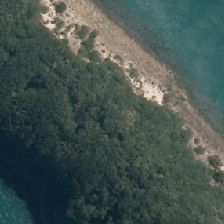
Land cover: manuka_kanuka